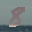
Label: 8